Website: macys
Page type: billing-address
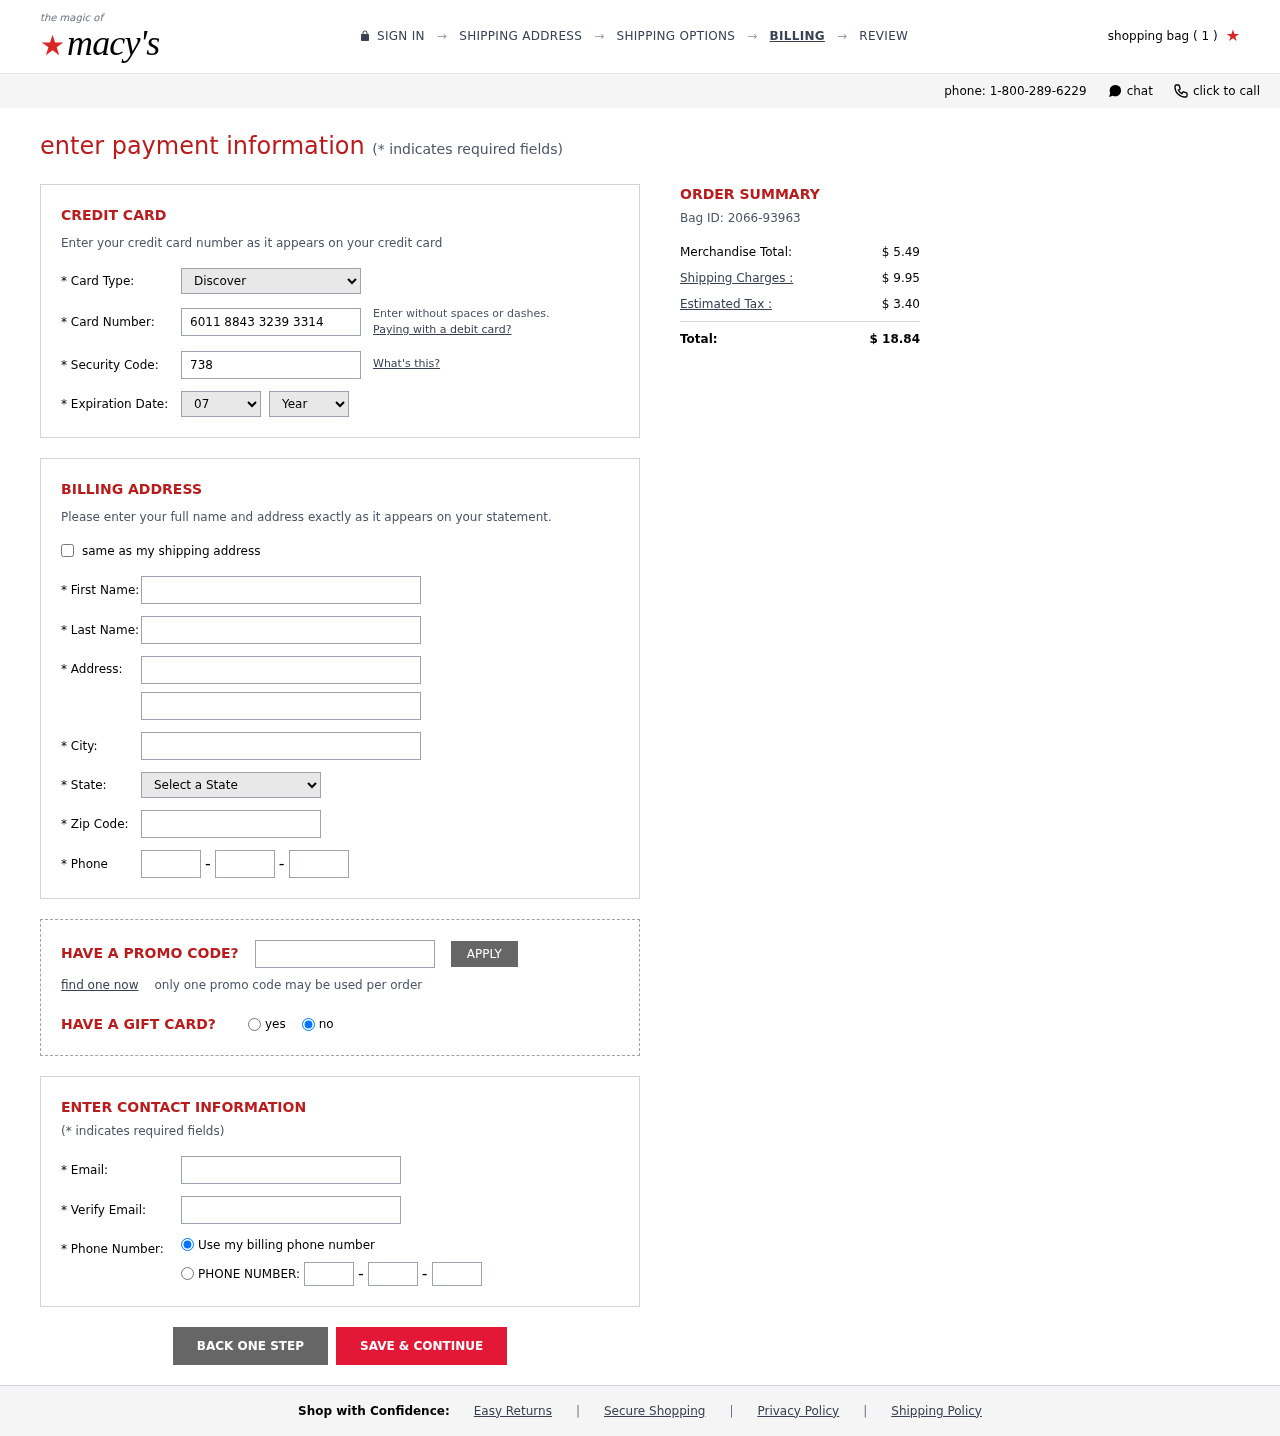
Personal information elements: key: PII_CARD_CVV
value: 738
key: PII_CARD_EXPIRY_MONTH
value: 07
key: PII_CARD_EXPIRY_YEAR
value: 29
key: PII_CARD_NUMBER
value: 6011 8843 3239 3314
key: PII_CARD_TYPE
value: Discover
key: PII_CITY
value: South Brendaborough
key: PII_EMAIL
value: julie.trevino@gmail.com
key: PII_FIRSTNAME
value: Julie
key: PII_LASTNAME
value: Trevino
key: PII_PHONE_AREA
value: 770
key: PII_PHONE_PREFIX
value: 402
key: PII_PHONE_SUFFIX
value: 4120
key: PII_POSTCODE
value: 21721
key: PII_STATE_ABBR
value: ND
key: PII_STREET
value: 53458 Cuevas Lights
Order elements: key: ORDER_NUM_ITEMS
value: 1
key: ORDER_ID
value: Bag ID: 2066-93963
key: ORDER_SUBTOTAL
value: $ 5.49
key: ORDER_SHIPPING_COST
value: $ 9.95
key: ORDER_TAX
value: $ 3.40
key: ORDER_TOTAL
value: $ 18.84